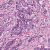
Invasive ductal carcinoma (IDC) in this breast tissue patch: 1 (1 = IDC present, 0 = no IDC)